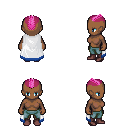
a pixel art fantasy rpg character, female body template, human, dark skin, white trimmed cape, teal pants, pink short mohawk hairstyle, maroon shoes, four views (front, back, left, right), 2x2 character sprite sheet, small pixel art, hard edges, no anti-aliasing